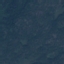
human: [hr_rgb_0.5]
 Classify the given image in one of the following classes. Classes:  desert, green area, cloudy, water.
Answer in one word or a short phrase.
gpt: green area